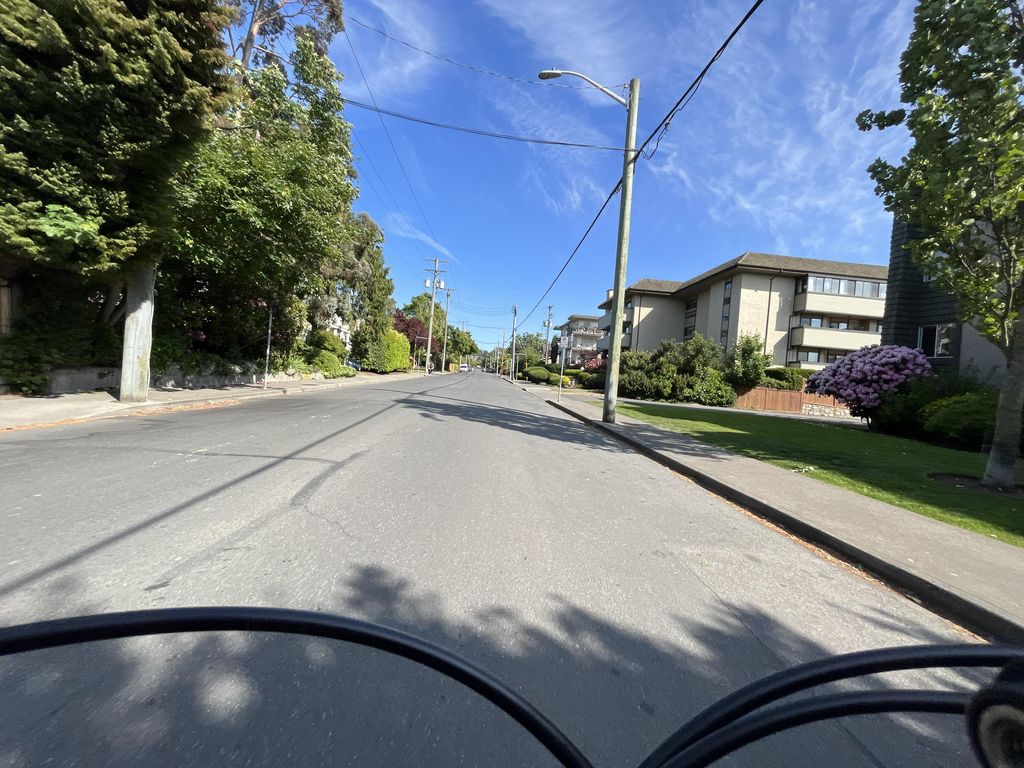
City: victoria